Question: Im using ExtJS and Struts1 for an application, when user uses this app in english and displays the combobox (inside form), the selection is in another language (spanish) but not in english. After save the form and reload the page this parameter shows in english (but if user displays the combobox again it shows in spanish). What im doing wrong to show the combobox in the correct language?.
This is what happens:
The code has more than 4k lines, this is the combobox creation, if you need more lines i dont have any problem to put here.
'''
var storeTipoProcedimiento = new Ext.data.SimpleStore({
proxy: dameProxy( 'gestionPlanes.do' ),
autoLoad: true,
fields: [
{name: 'idTipoProcedimiento', type: 'int'},
{name: 'descripcion'}
],
baseParams: {
method: 'buscarTipoProcedimiento'
}
});
//combo para buscar los tipos de procedimientos
function dameComboTipoProcedimiento(){
var combo = new Ext.form.ComboBox({
store: storeTipoProcedimiento
,valueField: 'idTipoProcedimiento'
,fieldLabel:'<bean:message key="label.gd.tab2.tipoProc"/>'
,displayField:'descripcion'
,labelStyle: 'color: red; width: 114px;'
,fieldClass: 'padding-left: 50px;'
,mode:'local'
,triggerAction:'all'
,editable: false
,name: 'Select_Tipo'
,id: 'Select_Tipo'
,hiddenName: 'idTipo'
,width: 190
,emptyText: '<bean:message key="label.gd.tab2.tipoProc.msgElijaTipo"/>'
,listeners: {
'collapse': function(){
tipoProcedimientoId = this.value;
},
select:{fn:function(combo){
tipoProcedimientoId = combo.getValue();
}}
}
});
return combo;
}
'''
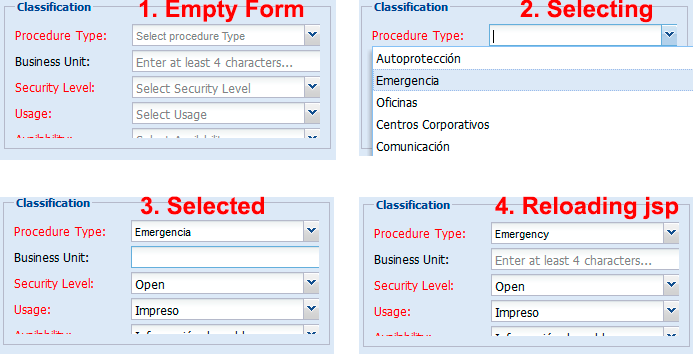
Answer: Check the response from server. Probably the request you are doing for loading combobox is probably returning Spanish data than english data.
May be server is able to recognize the first request as right localization but for the next hit it is failing to detect. Share the code for store and proxy settings. May be we can judge by seeing that.